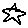
Label: star